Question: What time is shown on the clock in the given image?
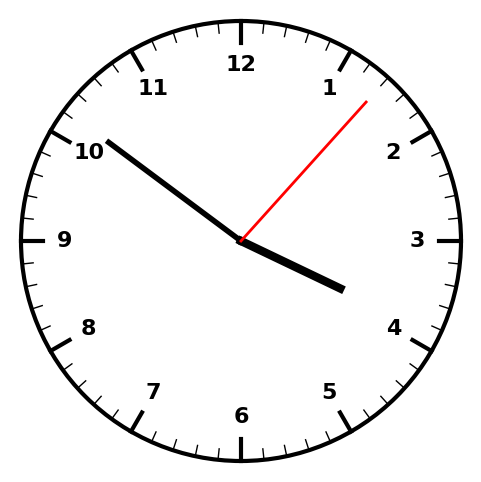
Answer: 03:51:07